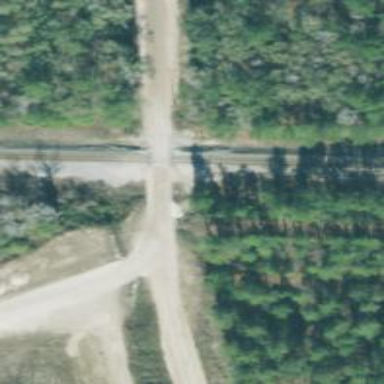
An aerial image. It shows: Level crossing along the railway.